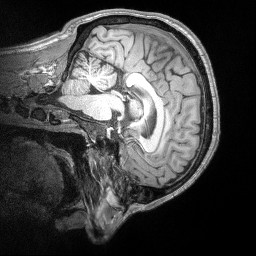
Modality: T1w
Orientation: sagittal
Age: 37
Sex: male
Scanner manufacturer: siemens
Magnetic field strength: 3 T
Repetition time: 2.53 s
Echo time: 0.00164 s